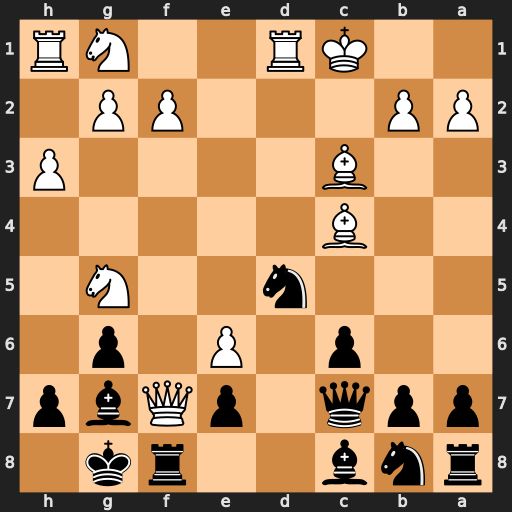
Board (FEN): rnb2rk1/ppq1pQbp/2p1P1p1/3n2N1/2B5/2B4P/PP3PP1/2KR2NR
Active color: b
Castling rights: -
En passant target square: -
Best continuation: Rxf7 exf7+ Kf8